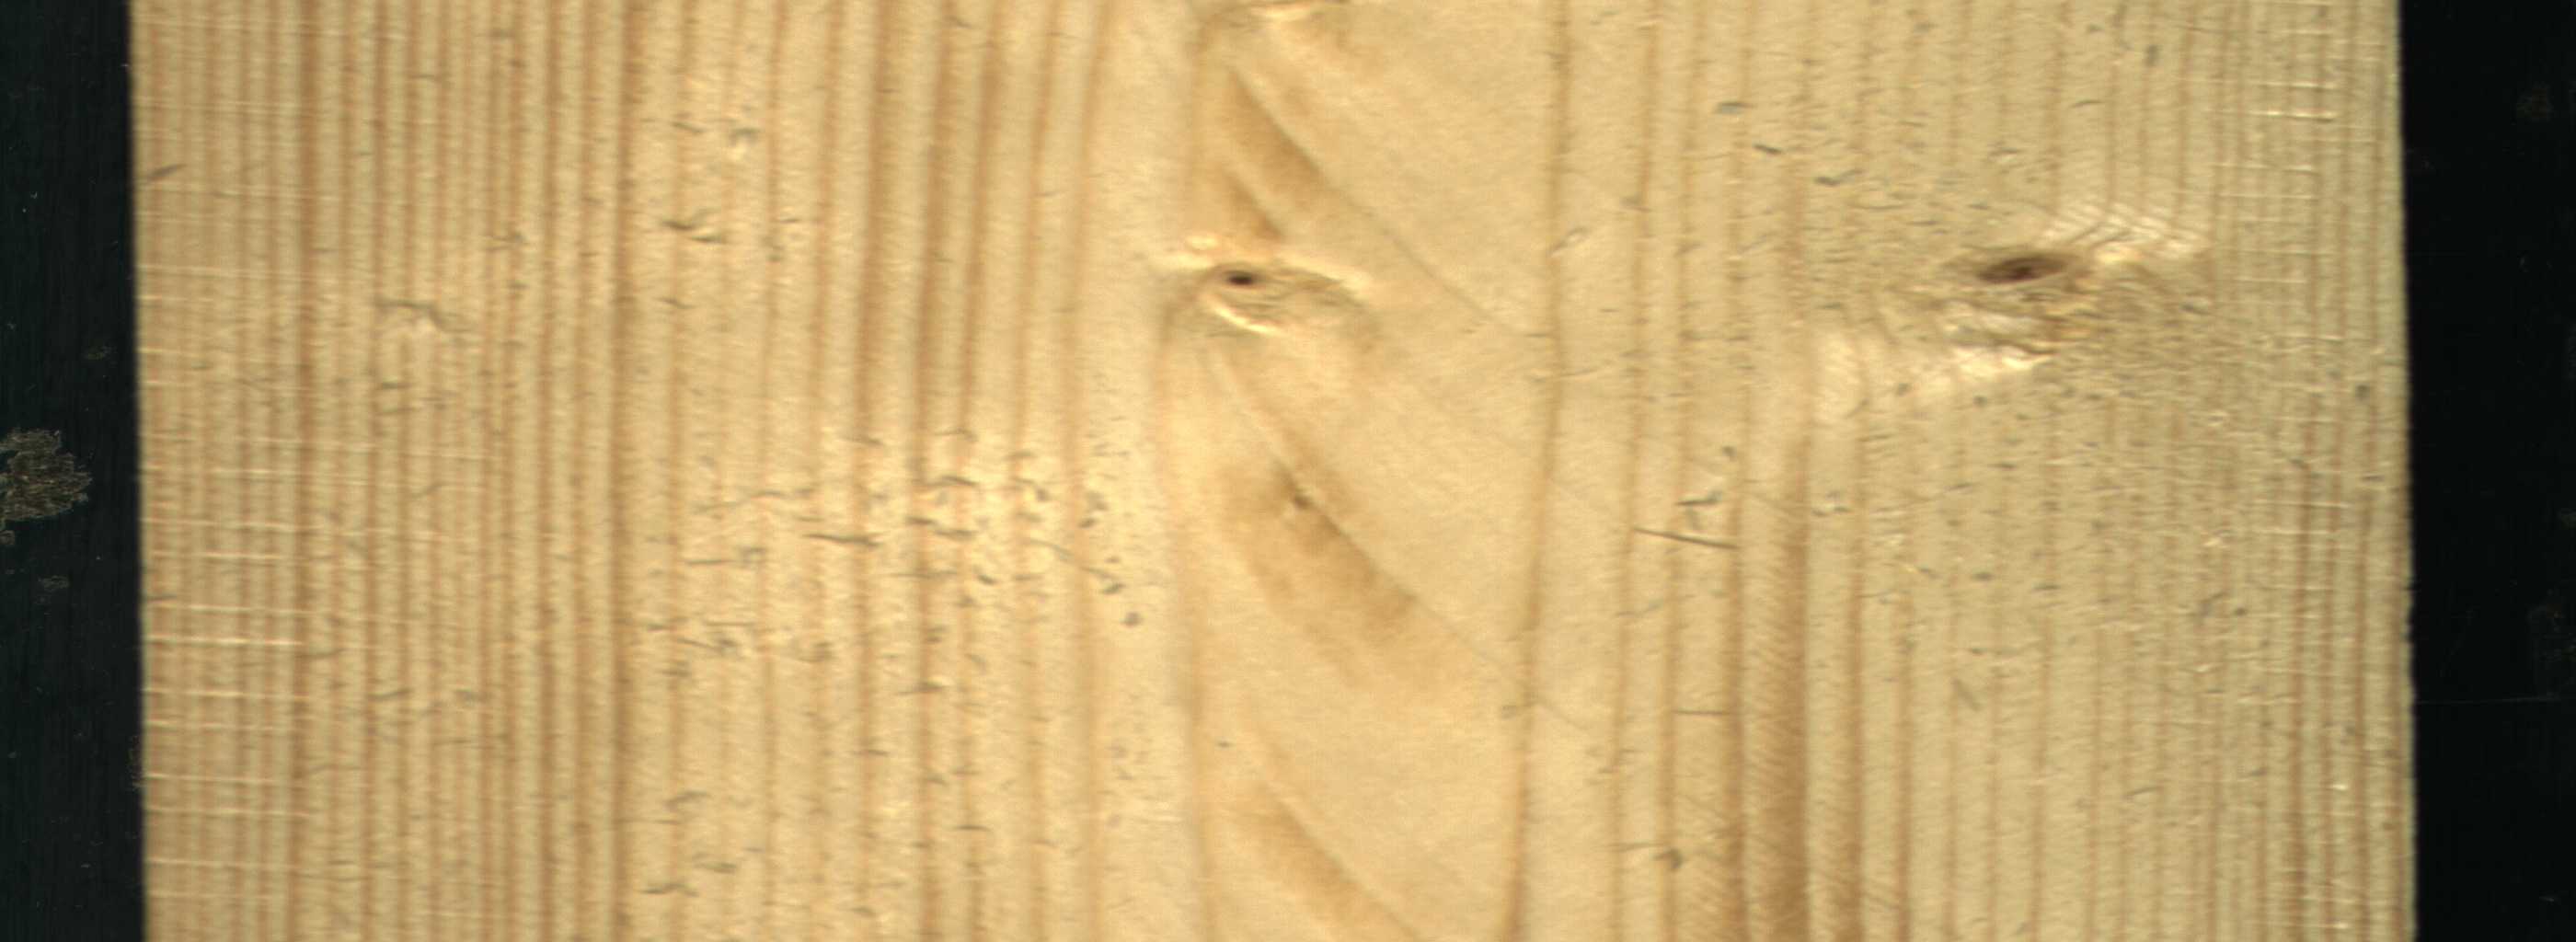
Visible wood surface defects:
Live_Knot
Live_Knot